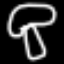
Label: mushroom